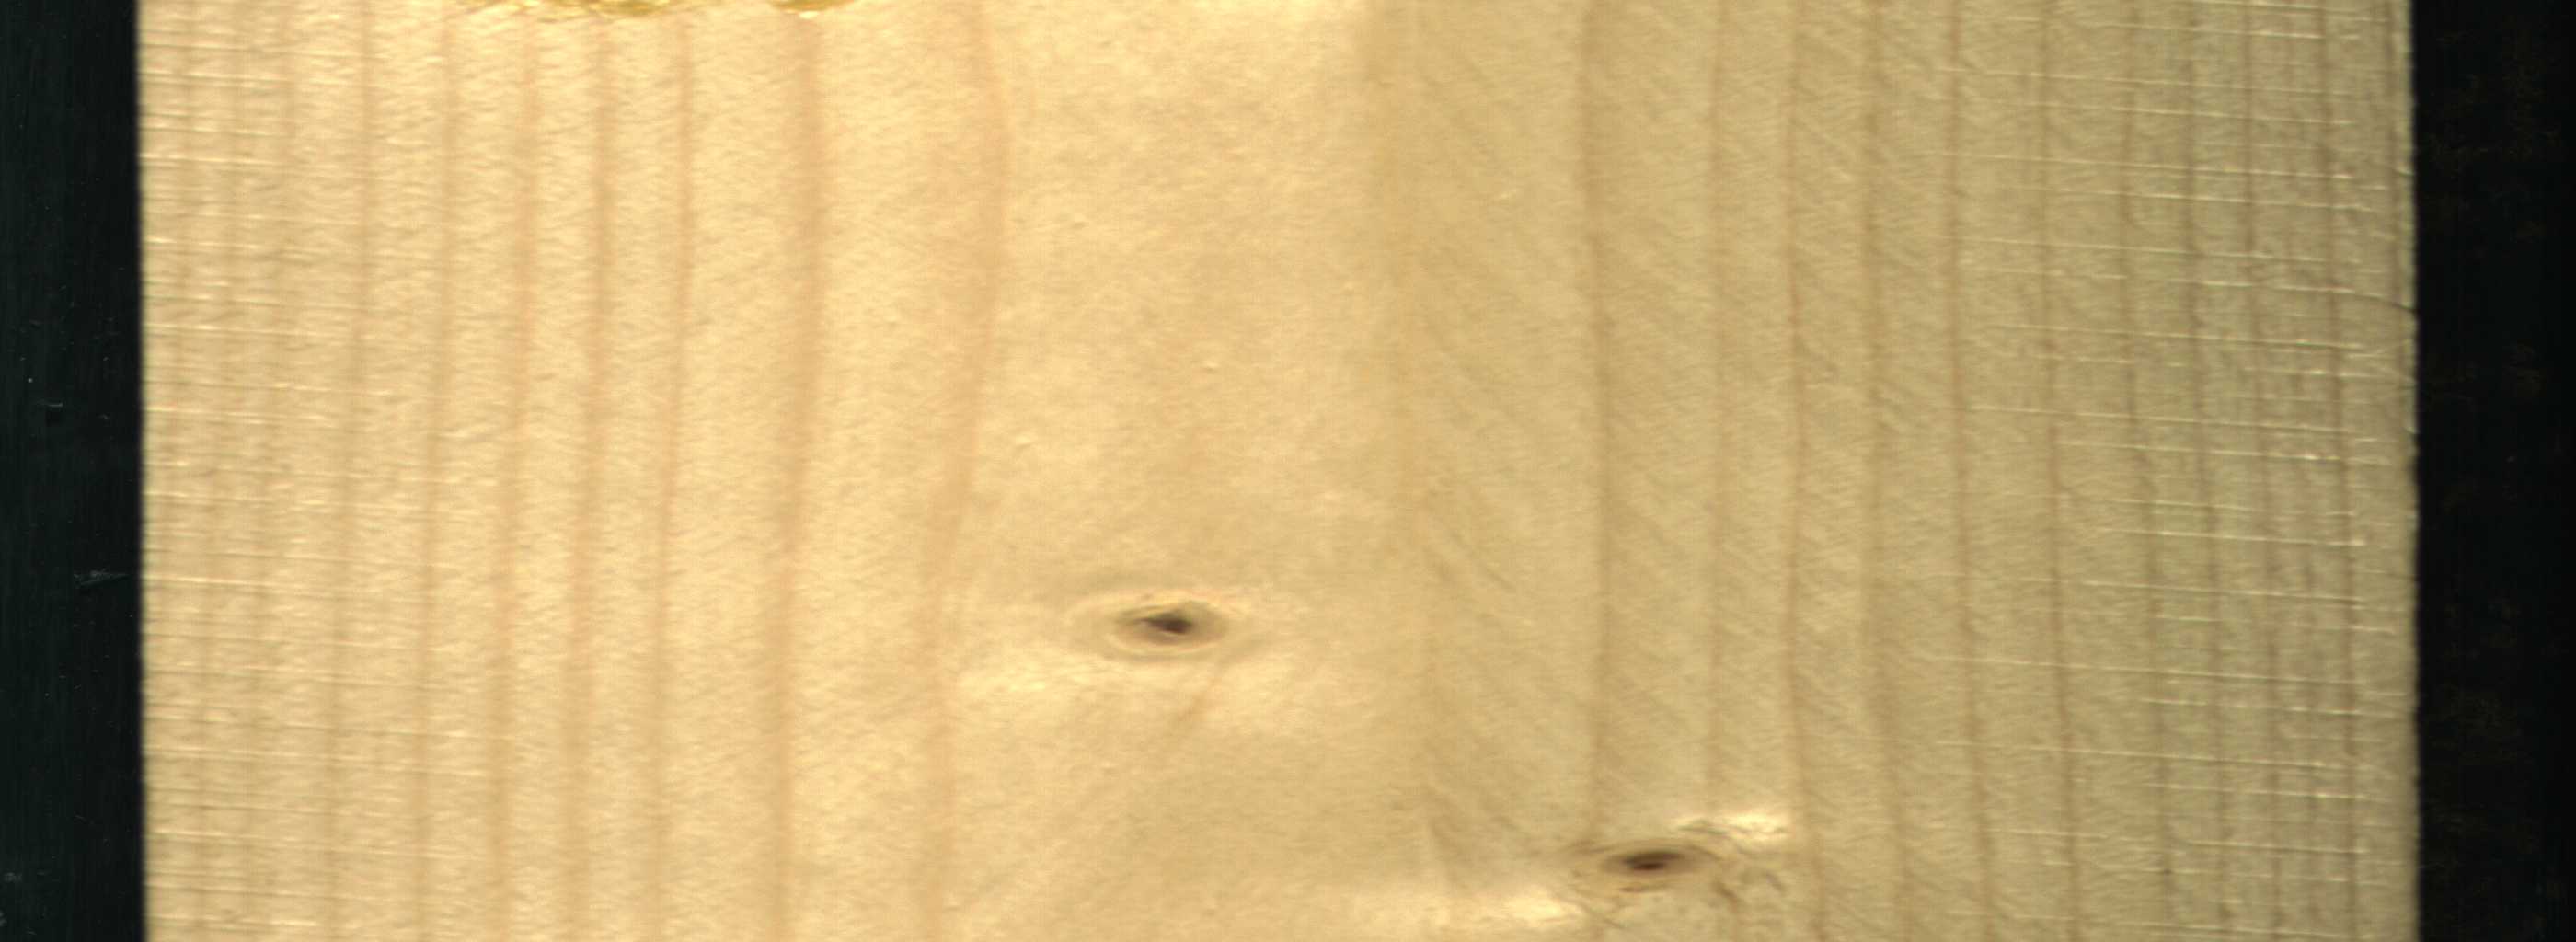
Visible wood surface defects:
Live_Knot
Live_Knot